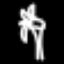
Label: palm tree